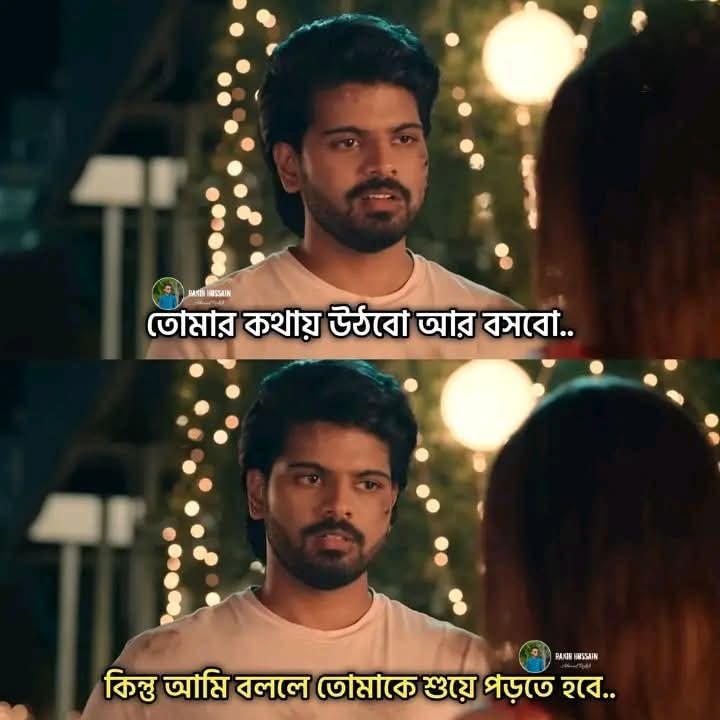
Text: তোমার কথায় উঠবো আর বসবো..
কিন্তু আমি বললে তোমাকে শুয়ে পড়তে হবে..
Label: Non Hate